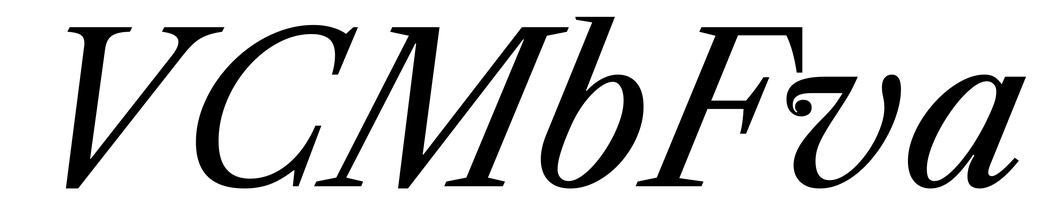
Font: LibreCaslonText-Italic_Italic